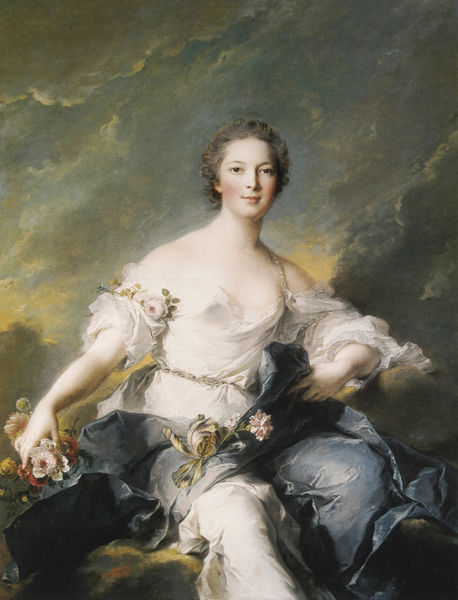
Titel: Angélique-Louise-Sophie, marquise de Baglion als Flora
Künstler: Jean-Marc Nattier
Standort: München
Institution: Alte Pinakothek
Schlagwörter: blau, dunkel, felsen, gemälde, gewitter, hand, haut, himmel, kopf, nackt, schatten, umhang, weiß, wolken, gelb, mädchen, ocker, sitzen, ausschnitt, bewegung, blume, blumen, brust, busen, finger, frankreich, frau, frisur, grau, hell, holz, kleid, licht, marmor, mund, nase, orange, pastell, schwarz, stirn, blick, blüte, blüten, dame, gürtel, rose, rosen, rot, tuch, wolke, beige, hochformat, malerei, schleife, jung, arm, arme, augen, barock, falten, halten, inkarnat, kleidung, mensch, ärmel, bildnis, hals, hände, portrait, porträt, schauen, öl, dämmerung, wind, sonne, auge, gewand, gold, haare, mantel, sitzend, adel, rokkoko, girlande, brosche, dekolletee, frontal, kinn, lippen, locken, rokoko, rosa, rouge, sanft, schultern, schön, seide, zart, beine, bewegt, ritt, lächeln, taille, wangen, backen, fels, nacken, sturm, stürmisch, wetter, glanz, pupillen, muse, rüschen, wange, knie, fein, dekolleté, entblösst, geschlossen, freude, frühling, blumenstrauss, satin, münchen, schweben, greifen, leinwand, allegorie, göttin, nelke, nasenlöcher, französich, geschnürt, leicht, speckig, schwebend, direkt, rein, dekolte, nattier, frisch, europa, lasierend, protrait, gewitterhimmel, unterkleid, wolk, fragonard, blank, ranunkeln, alte pinakothek, wetterleuchten, dekoltée, la tour, bloss, inkarnatsmalerei, porträtmalerei